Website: apple
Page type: customer-info-address
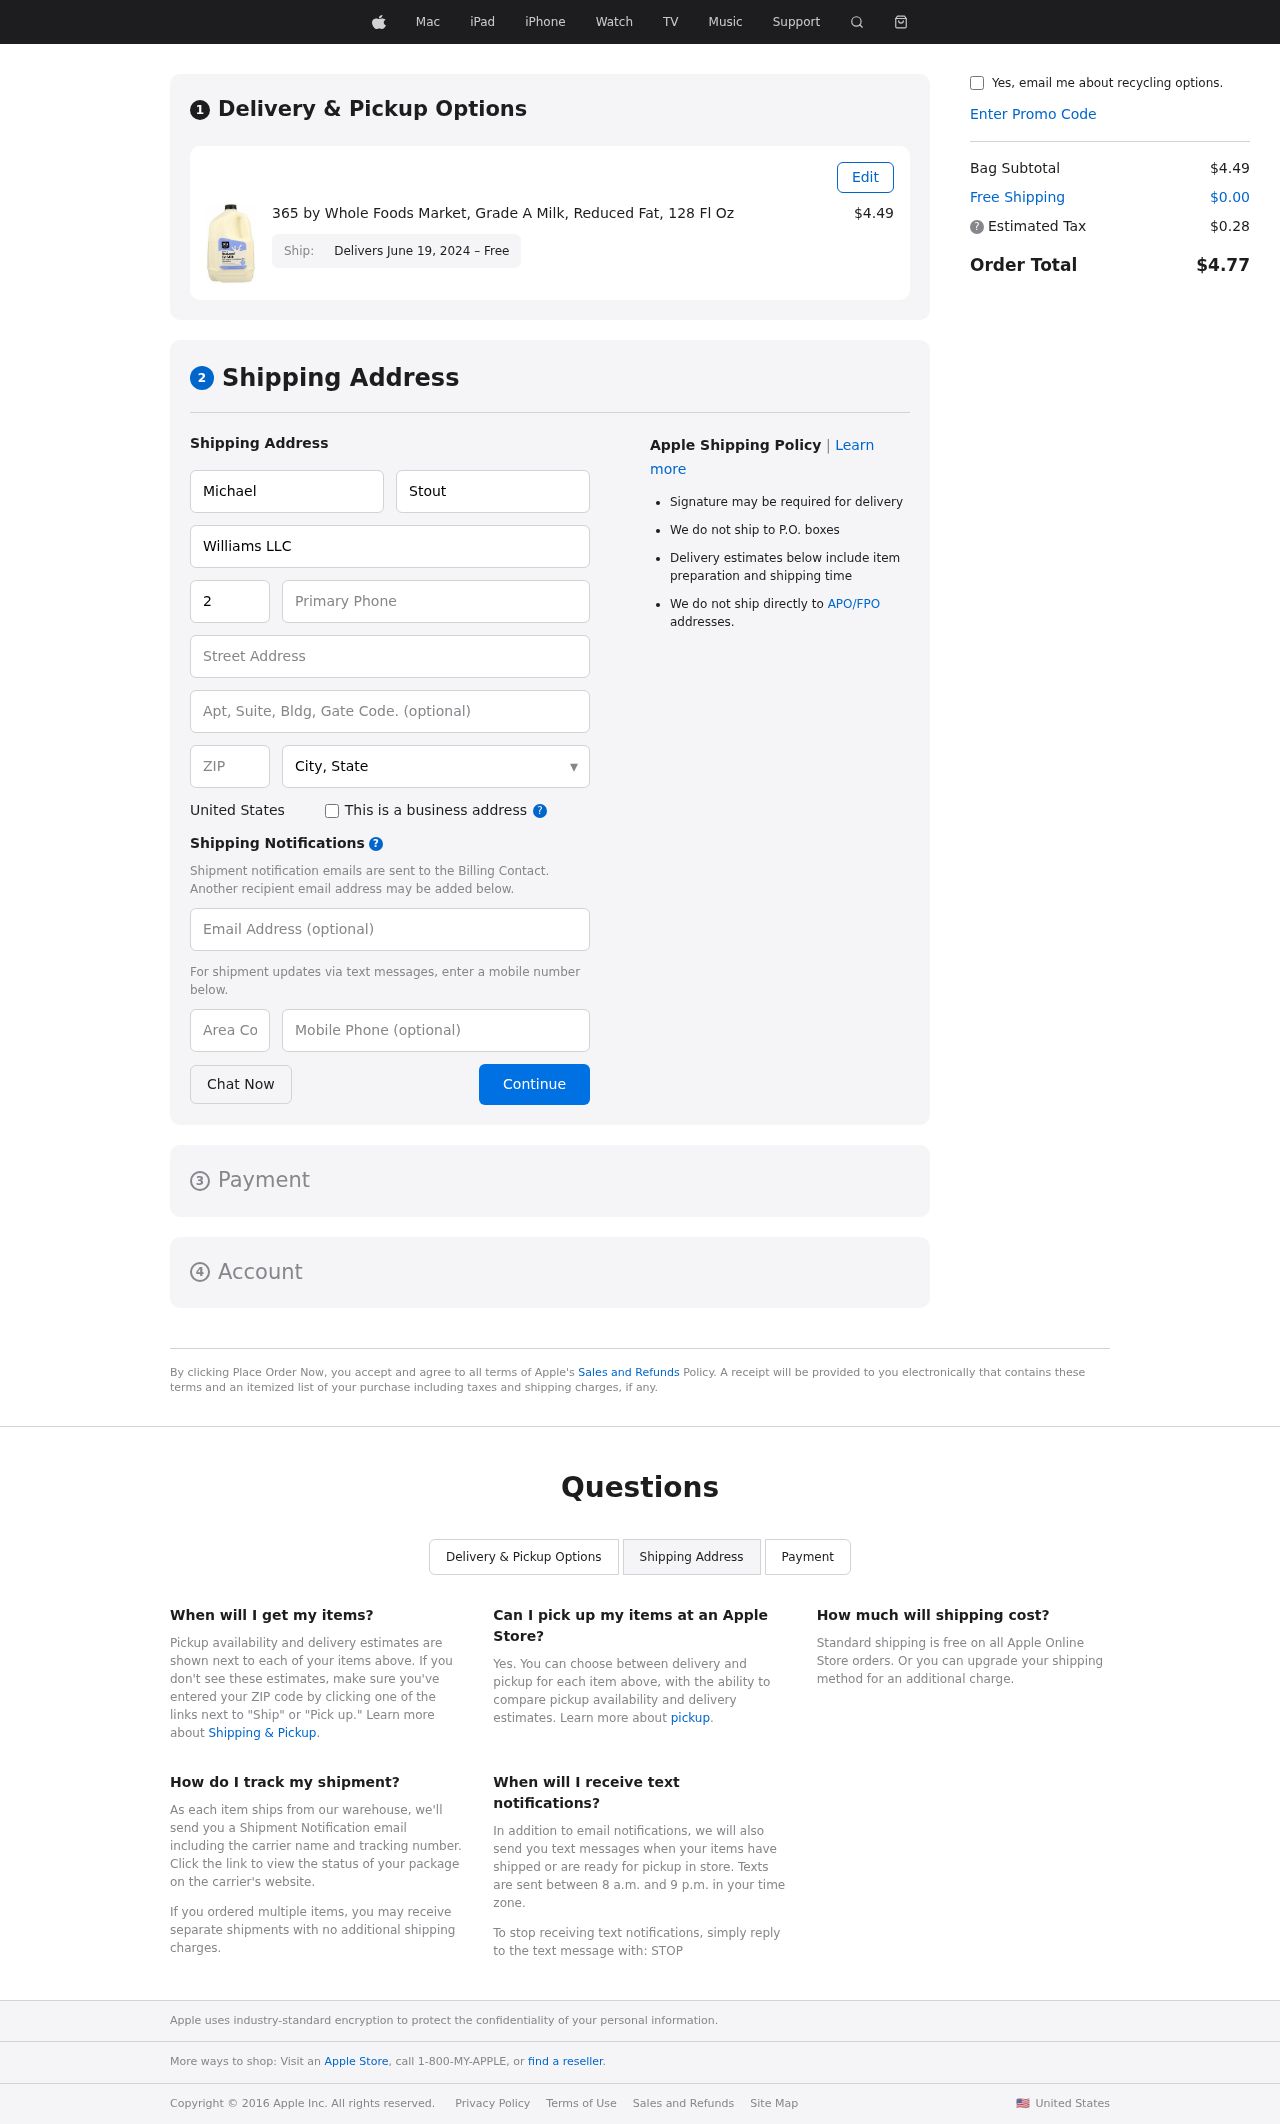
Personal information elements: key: PII_CITY_STATE
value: Jefferyside, VA
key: PII_COMPANY
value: Williams LLC
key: PII_COUNTRY
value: United States
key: PII_EMAIL
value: mstout@yahoo.com
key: PII_FIRSTNAME
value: Michael
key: PII_LASTNAME
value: Stout
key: PII_PHONE
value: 2722696497
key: PII_PHONE_AREA
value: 272
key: PII_POSTCODE
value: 47622
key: PII_STREET
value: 1678 Lopez Stravenue
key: PII_STREET2
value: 05179 Mccormick Summit Suite 601
Product elements: key: PRODUCT1_NAME
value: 365 by Whole Foods Market, Grade A Milk, Reduced Fat, 128 Fl Oz
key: PRODUCT1_PRICE
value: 4.49
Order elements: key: ORDER_DELIVERY_DATE
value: Delivers June 19, 2024 – Free
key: ORDER_SUBTOTAL
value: $4.49
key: ORDER_SHIPPING_COST
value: $0.00
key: ORDER_TAX
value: $0.28
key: ORDER_TOTAL
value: $4.77